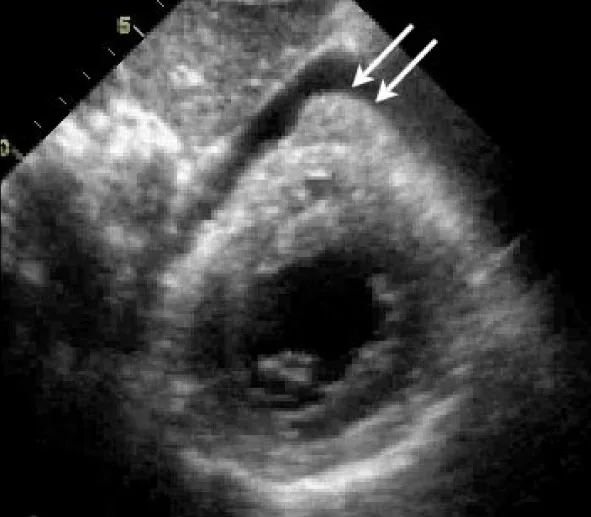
A transthoracic echocardiographic short axis view from subxiphoid view representing echodense material attached to the right ventricular wall, presumed to be thrombus (arrows).
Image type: radiology (ultrasound)